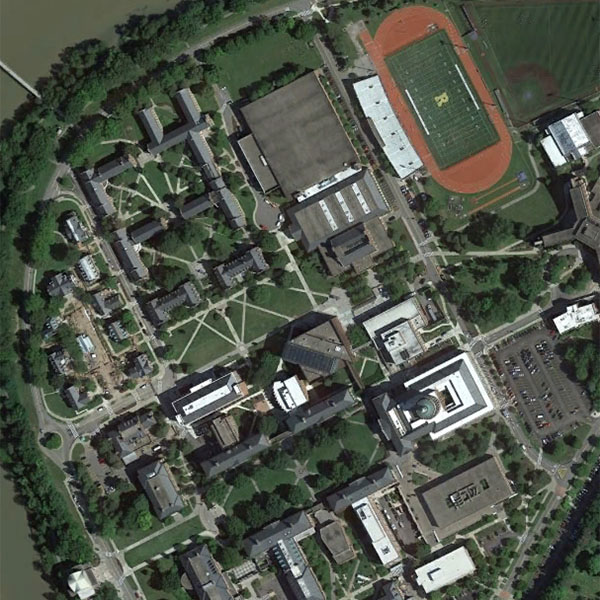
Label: School